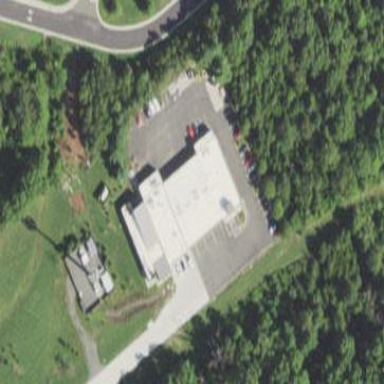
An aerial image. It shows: Fire station building.